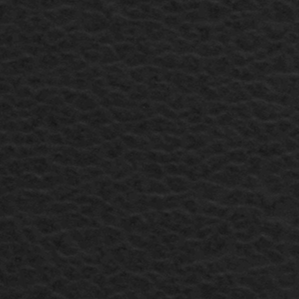
Label: frost